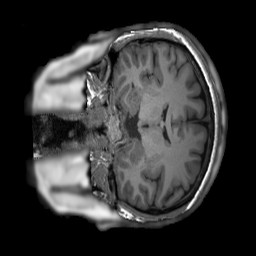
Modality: T1w
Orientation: coronal
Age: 29
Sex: male
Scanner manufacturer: siemens
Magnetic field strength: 3 T
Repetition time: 2.3 s
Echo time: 0.00232 s